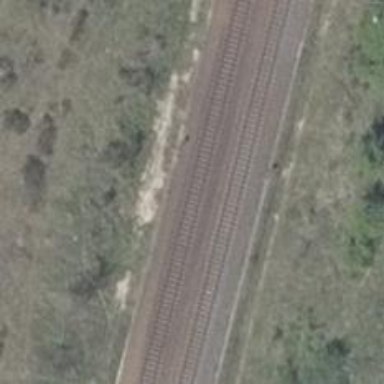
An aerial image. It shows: Railway signal.